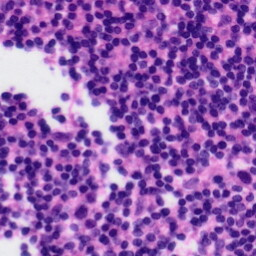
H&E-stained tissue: Tonsil